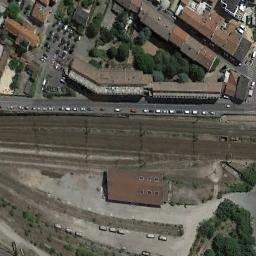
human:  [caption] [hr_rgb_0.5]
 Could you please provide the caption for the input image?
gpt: The railway is next to some trees and houses .

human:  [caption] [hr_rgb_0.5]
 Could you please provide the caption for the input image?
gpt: These railways have some buildings on one side of the railways .

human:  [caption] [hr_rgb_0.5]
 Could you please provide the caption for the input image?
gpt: There are two trains passing by in the picture .

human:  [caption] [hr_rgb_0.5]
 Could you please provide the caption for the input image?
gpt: There are many buildings of different shapes beside the railway .

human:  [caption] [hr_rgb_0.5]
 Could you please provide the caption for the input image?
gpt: There are some brown buildings and green trees beside the railway .